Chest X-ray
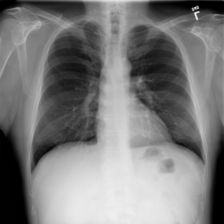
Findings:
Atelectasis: negative
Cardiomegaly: negative
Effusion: negative
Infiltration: negative
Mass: negative
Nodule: negative
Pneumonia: negative
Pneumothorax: negative
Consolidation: negative
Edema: negative
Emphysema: negative
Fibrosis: negative
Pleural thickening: negative
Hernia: negative